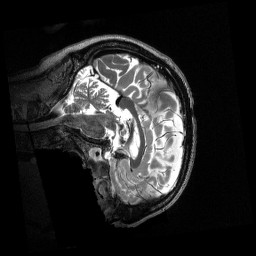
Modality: T2w
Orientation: sagittal
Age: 66
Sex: male
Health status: healthy
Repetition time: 3.2 s
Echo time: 0.563 s